Question: I have a peculiar problem. Piwik normally mostly-works on my DreamHost installation of it (I'll be moving it later, but until then..), but we got hit pretty hard the last few days.
Specifically, it was bad enough that this happened:

(To be specific, the day with 0 is wrong; it was at least 30,000 before it turned into 0. The next day is just leftovers from the initial spike and is normal.)
Is there any way to rebuild the stats for a specific day, or is the only way to rebuild everything?
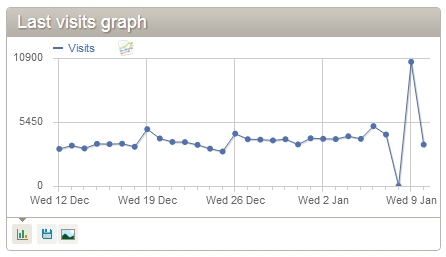
Answer: As per the FAQ <URL> there are several methods.
You can drop the tables 'piwik_archive_blob_YYYY_MM' and 'piwik_archive_numeric_YYYY_MM' containing the date you want to be rearchived. This is the method I had used.
Alternatively you can temporarily add:
'''
[Debug]
always_archive_data_day = 1
'''
to your 'config/config.ini.php' to force archiving of daily reports.